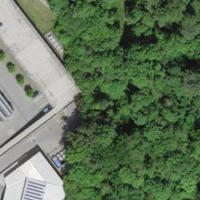
EUNIS habitat code: 53
Species observed at this site:
Acer pseudoplatanus